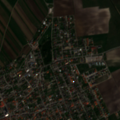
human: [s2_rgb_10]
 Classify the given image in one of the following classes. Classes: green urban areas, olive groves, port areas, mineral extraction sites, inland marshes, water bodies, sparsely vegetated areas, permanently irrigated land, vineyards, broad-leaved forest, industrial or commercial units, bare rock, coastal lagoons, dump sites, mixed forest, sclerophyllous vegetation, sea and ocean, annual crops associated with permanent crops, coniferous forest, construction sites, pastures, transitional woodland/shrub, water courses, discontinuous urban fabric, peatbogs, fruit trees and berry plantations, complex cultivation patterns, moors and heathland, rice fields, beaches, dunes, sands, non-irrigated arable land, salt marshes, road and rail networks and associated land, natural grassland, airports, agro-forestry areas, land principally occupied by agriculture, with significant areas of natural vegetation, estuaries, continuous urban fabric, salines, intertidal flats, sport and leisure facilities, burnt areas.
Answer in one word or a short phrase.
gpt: discontinuous urban fabric, non-irrigated arable land, vineyards, natural grassland